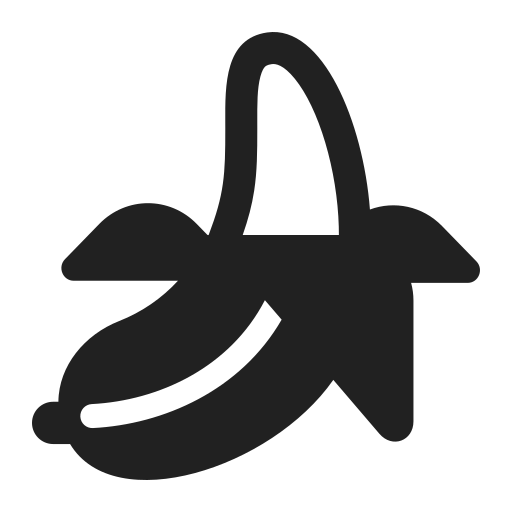
banana high contrast